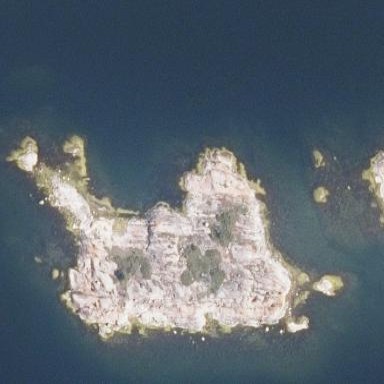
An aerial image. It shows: Islet located along the natural coastline.